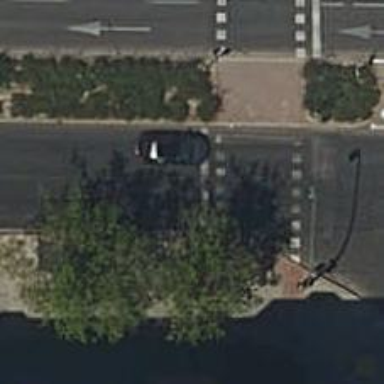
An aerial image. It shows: Road with traffic signals.